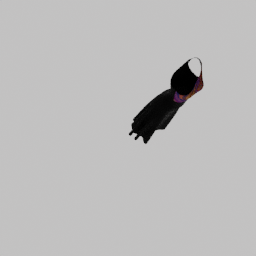
Label: people